Как показано на рисунке, частица массой $m$ и зарядом $e$ движется в поле электрического диполя $\vec p$, закреплённого в начале координат. Дипольный момент направлен по оси $z$, а зависимость положения частицы от времени задаётся радиус-вектором $\vec r(t)$. Угол между радиус-вектором частицы и осью $z$ обозначим $\theta(t)$.В начальный момент времени $r(t=0)=r_0 > 0$, $\theta(t = 0) =\theta_0$.Диэлектрическая проницаемость вакуума равна $\varepsilon_0$. Поле и потенциал электрического диполя задаются формулами:\[\vec E=\frac{3(\vec p\cdot\hat r)\hat r-\vec p}{4\pi\varepsilon_0 r^3},\qquad\varphi = \frac{(\vec p\cdot\vec r)}{4\pi\varepsilon_0 r^3},\]где $\hat r\equiv \vec r/r$.  Пусть частица совершает равномерное движение, при котором её траектория — окружность с центром на оси $z$, перпендикулярная этой оси.
Найдите скорость частицы $v_0$ и угол $\theta_0$. Пусть теперь частица неподвижна в начальный момент времени $t=0$.
Определите зависимость момента импульса частицы $L$ от угла $\theta$ при её дальнейшем движении.
Найдите зависимость радиальной скорости частицы $v_r$ от расстояния до начала координат $r$ при её дальнейшем движении.
При каком условии на начальный угол $\theta_0$ движение частицы будет финитным?
В случае инфинитного движения определите зависимость от времени расстояния $r(t)$ от частицы до начала координат.
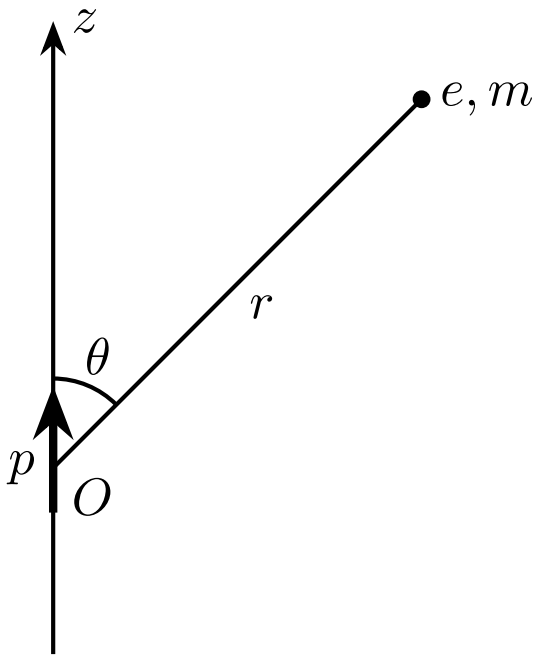
Найдите скорость частицы $v_0$ и угол $\theta_0$.
Решение: Чтобы такое движение было возможно, $z$-компонента электрического поля должна отсутствовать, т.е.:\[e(\hat z\cdot\vec E)=\frac{ep}{4\pi \varepsilon_0 r_0^3}(3\cos^2\theta_0-1)=0\implies \cos\theta_0=\pm1/\sqrt{3}.\]Центростремительная сила, которая при этом действует на частицу:\[F=-\frac{3ep}{4\pi\varepsilon_0r_0^3}\cos\theta_0\sin\theta_0.\]Чтобы частица могла двигаться по окружности, должно быть $F > 0\implies$ Далее, поскольку $F=mv_0^2/R$, где $R$ — радиус окружности, то\[v_0={\sqrt{\frac{F R}{m}}}={\sqrt{-{\frac{3e p}{4\pi\varepsilon_{0}m_{0}^{2}}}\cos\theta_{0}\sin^{2}\theta_{0}}}={\sqrt{-{\frac{3e p}{4\pi\varepsilon_{0}m_{0}^{2}}}\cos\theta_{0}\left(1-\cos^{2}\theta_{0}\right)}}\implies\]
Ответ: \[\theta_0=\arccos(-1/\sqrt{3})\]  Далее, поскольку $F=mv_0^2/R$, где $R$ — радиус окружности, то\[v_0={\sqrt{\frac{F R}{m}}}={\sqrt{-{\frac{3e p}{4\pi\varepsilon_{0}m_{0}^{2}}}\cos\theta_{0}\sin^{2}\theta_{0}}}={\sqrt{-{\frac{3e p}{4\pi\varepsilon_{0}m_{0}^{2}}}\cos\theta_{0}\left(1-\cos^{2}\theta_{0}\right)}}\implies\]
Ответ: \[v_0=\sqrt{\frac{ep}{2\pi\sqrt{3} \varepsilon_0mr_0^2}}\]

Определите зависимость момента импульса частицы $L$ от угла $\theta$ при её дальнейшем движении.
Решение: Вектор момента импульса частицы:\[\vec L=m[\vec r\times\vec v]=m[\vec r\times(\dot r\hat r+r\dot\theta\hat\theta)]=mr^2\dot\theta\hat n,\]где $\hat n=[\hat r\times\hat\theta]$. Момент сил, действующий на частицы, равен:\[\vec M=e[\vec r\times \vec E]=-\frac e{4\pi\varepsilon_0 r^3}[\vec r\times\vec p]=\frac{ep\sin\theta}{4\pi\varepsilon_0r^2}\hat n\implies {\frac{\mathrm{d}L}{\mathrm{d}t}}={\frac{\mathrm{d}\left(m r^{2}{\dot{\theta}}\right)}{\mathrm{d}t}}={\frac{e p\sin\theta}{4\pi\varepsilon_{0}r^{2}}}\]Домножая на $L$, получим полный дифференциал:\[L\,{\frac{\mathrm{d}L}{\mathrm{d}t}}={\frac{e p\sin\theta}{4\pi\varepsilon_{0}r^{2}}}\cdot m r^{2}{\frac{\mathrm{d}\theta}{\mathrm{d}t}}={\frac{m e p\sin\theta}{4\pi\varepsilon_{0}}}{\frac{\mathrm{d}\theta}{\mathrm{d}t}}\implies {\frac{\mathrm{d}L^{2}}{\mathrm{d}t}}=-{\frac{\mathrm{d}}{\mathrm{d}t}}\Biggr({\frac{m e p}{2\pi \varepsilon_{0}}}\cos\theta\Biggr).\]Учитывая граничные условия $L(\theta=\theta_0)=0$, получим ответ:
Ответ: \[L(\theta)=\sqrt{\frac{mep}{2\pi\varepsilon_0}\big(\cos\theta_0-\cos\theta\big)}\]

Найдите зависимость радиальной скорости частицы $v_r$ от расстояния до начала координат $r$ при её дальнейшем движении.
Решение: Потенциал поля диполя:\[\varphi=\frac{p\cos\theta}{4\pi\varepsilon_0r^2},\]тогда ЗСЭ запишется в виде:\[\frac{1}{2}mv^2+e\varphi=\frac{1}{2}m\left(\dot r^2+r^2\dot\theta^2\right)+\frac{p\cos\theta}{4\pi\varepsilon_0r^2}=\frac{p\cos\theta_0}{4\pi\varepsilon_0r^2}\quad\underset{L=mr^2\dot\theta}{\overset{p_r=m\dot r}\implies}\quad \frac{p_{r}^{2}}{2m}+\frac{L^{2}}{2m^{2}}+\frac{e p\cos{\theta_{0}}}{4\pi \varepsilon_{0}r^{2}}=\frac{e p\cos{\theta_{0}}}{4\pi \varepsilon_{0}r_{0}^{2}}\]Подстановка выражения для момента импульса, полученного в предыдущем пункте, заметно упрощает уравнение и позволяет найти:
Ответ: \[v_{r}={\sqrt{\frac{ep\cos\theta_{0}}{2\pi m\varepsilon_0}{\left({\frac{1}{r_{0}^{2}}}-{\frac{1}{r^{2}}}\right)}}}\]

При каком условии на начальный угол $\theta_0$ движение частицы будет финитным?
Решение: Движение возможно только в области $v_r^2 > 0\implies $ движение инфинитно при $\theta < \pi/2\implies$ движение финитно при
Ответ: \[\theta\ge\pi/2\]

В случае инфинитного движения определите зависимость от времени расстояния $r(t)$ от частицы до начала координат.
Решение: Фактически, необходимо решить уравнение\[\frac{\mathrm dr}{\mathrm dt}={\sqrt{\frac{ep\cos\theta_{0}}{2\pi m\varepsilon_0}{\left({\frac{1}{r_{0}^{2}}}-{\frac{1}{r^{2}}}\right)}}}.\]Поскольку\[\sqrt{\frac{e p \cos{\theta_{0}}}{2\pi\varepsilon_{0}m_{0}^{2}}}\mathrm{d}t=\frac{r~\mathrm dr}{\sqrt{r^{2}-r_{0}^{2}}}=\mathrm{d}\sqrt{r^{2}-r_{0}^{2}},\]то, учитывая граничные условия $r(t=0)=r_0$, получим\[{\sqrt{r^{2}-r_{0}^{2}}}-{\sqrt{\frac{e p{\cos}\theta_{0}}{2\pi\varepsilon_{0}m_{0}^{2}}}}t=0\implies\]
Ответ: \[r={\sqrt{r_{0}^{2}+{\frac{e p c o s{\theta}_{0}}{2\pi\varepsilon_{0}m r_{0}^{2}}}}}\]
Темы:
T, Китайские